Question: , since the API has changed. To find out how to do this on earlier versions, see related question:
- <URL>
---
I would like to know how to turn on / off the system Alarm icon in the status bar as shown in this image:

<URL>.
The new technique they use works on an unrooted Nexus 5 running v5.0.1.
---
## Update
It looks like there is a lot more the this new API than just changing the icon. The lock screen now also displays the time I have set the alarm for.
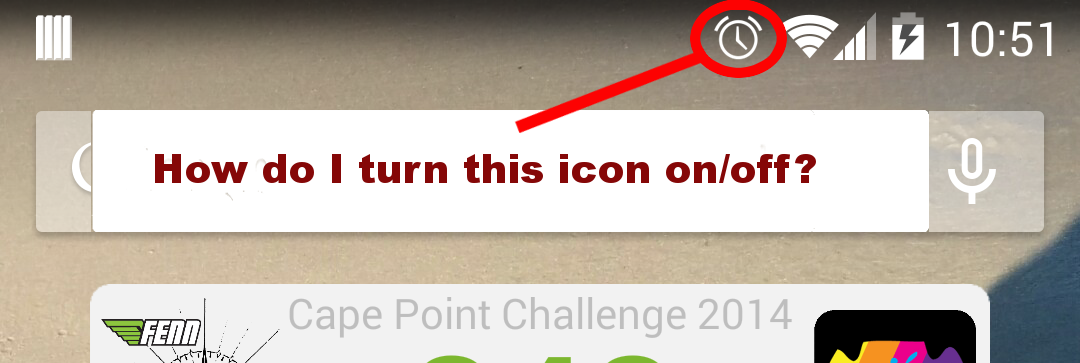
Answer: AlarmManager has a new api to set this.
> <URL> (AlarmManager.AlarmClockInfo info,
PendingIntent operation)
If you do this, the alarm shows on notification bar and LockScreen .